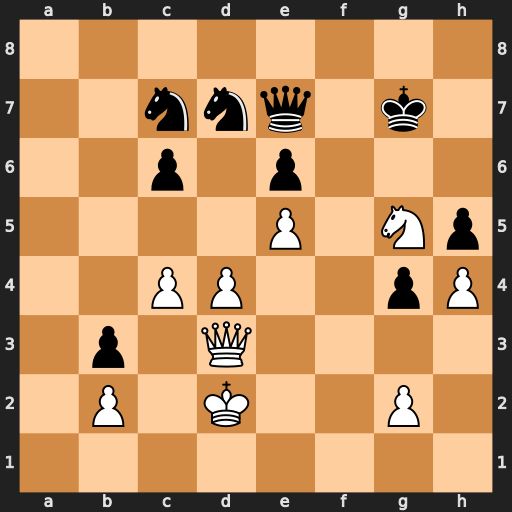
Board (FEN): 8/2nnq1k1/2p1p3/4P1Np/2PP2pP/1p1Q4/1P1K2P1/8
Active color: w
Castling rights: -
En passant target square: -
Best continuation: Qh7+ Kf8 Qh8#